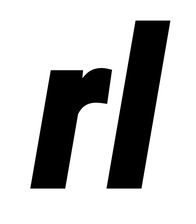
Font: Roboto-Italic_Condensed_Black_Italic